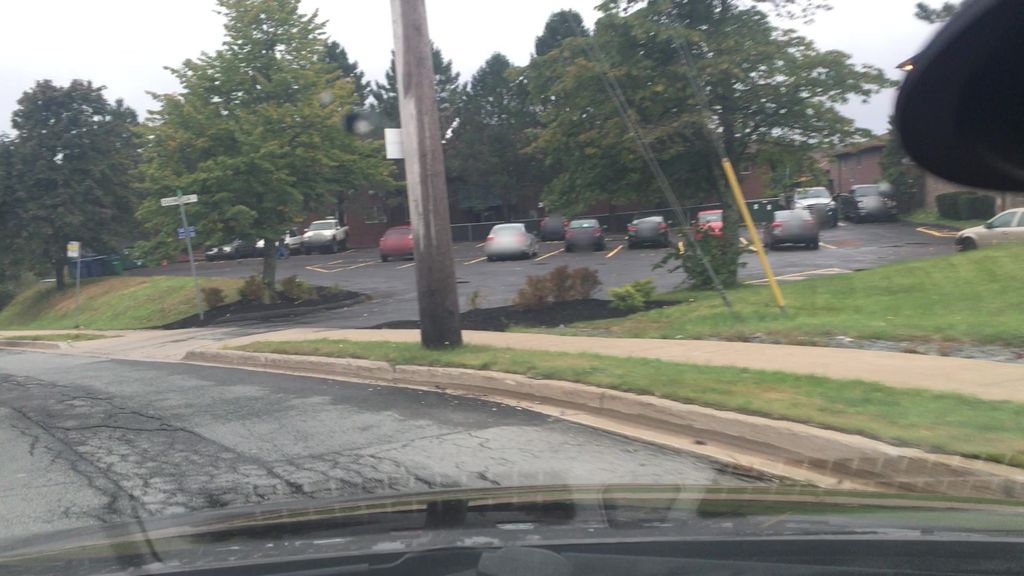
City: halifax